Interaction volume radius: 5 \u00c5
Interaction volume height: 20 \u00c5
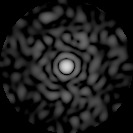
Disorder parameter: 0.8272